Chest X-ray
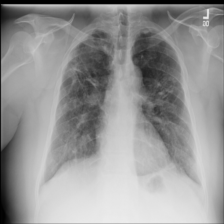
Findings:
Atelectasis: negative
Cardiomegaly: negative
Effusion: negative
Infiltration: negative
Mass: negative
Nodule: negative
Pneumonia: negative
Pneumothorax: negative
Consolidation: negative
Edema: negative
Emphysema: negative
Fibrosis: negative
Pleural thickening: negative
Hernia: negative